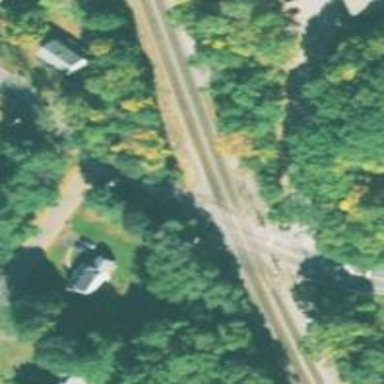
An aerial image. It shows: Railway crossing with lights.